Question: How do I get a drop shadow to spread the full width of an element. This is what I have right now but I'm it's falling short of spreading horizontally across the element.
As you can see at the right and left of the image the shadow is inset I need it to span the entire width.
'''
box-shadow: 0 8px 6px -6px black;
'''

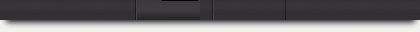
Answer: Your negative spread-radius is causing that. Change the -6px to some positive value:
'''
box-shadow: 0 8px 6px 6px black;
'''
<URL>
According to the <URL>:
> Positive values will cause the shadow
to expand and grow bigger, negative values will cause the shadow to
shrink. If not specified, it will be 0 (the shadow will be the same
size as the element).